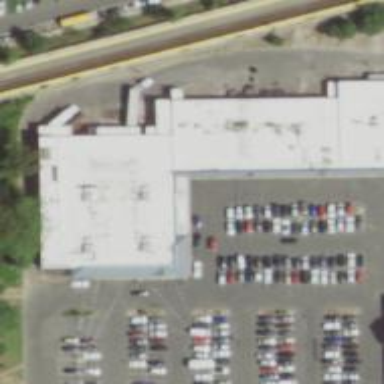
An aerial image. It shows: Supermarket.